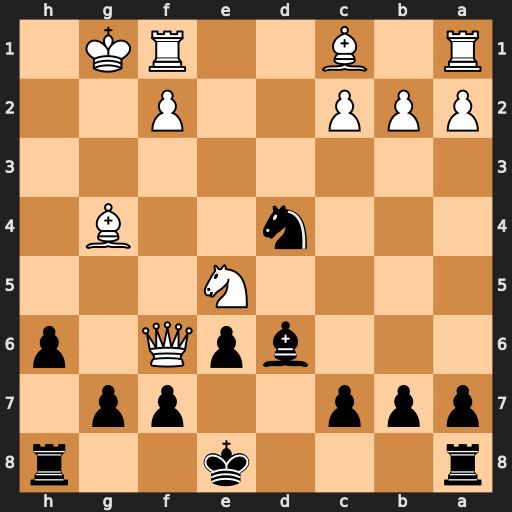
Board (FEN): r3k2r/ppp2pp1/3bpQ1p/4N3/3n2B1/8/PPP2P2/R1B2RK1
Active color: b
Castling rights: kq
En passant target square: -
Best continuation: gxf6 Nxf7 Kxf7